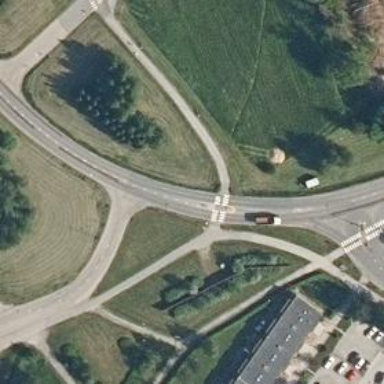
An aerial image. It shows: Asphalt cycleway.